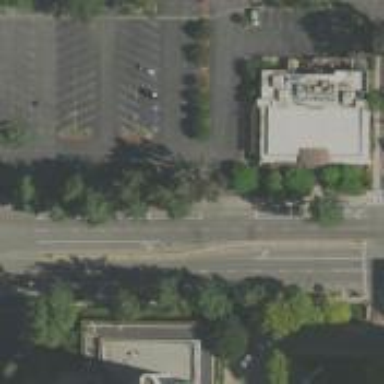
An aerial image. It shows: Primary road with asphalt surface. There is separate sidewalk.